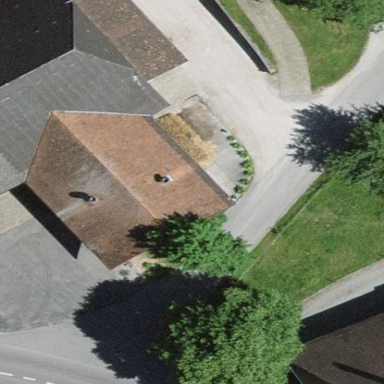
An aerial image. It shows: Rural barn.